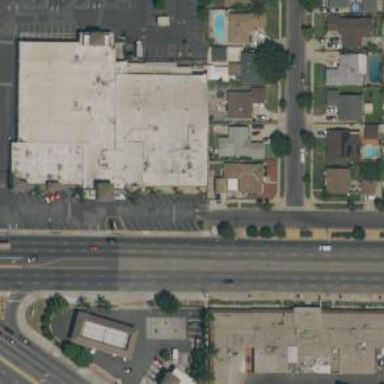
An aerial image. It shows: Building housing bowling alley.